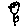
Label: flower